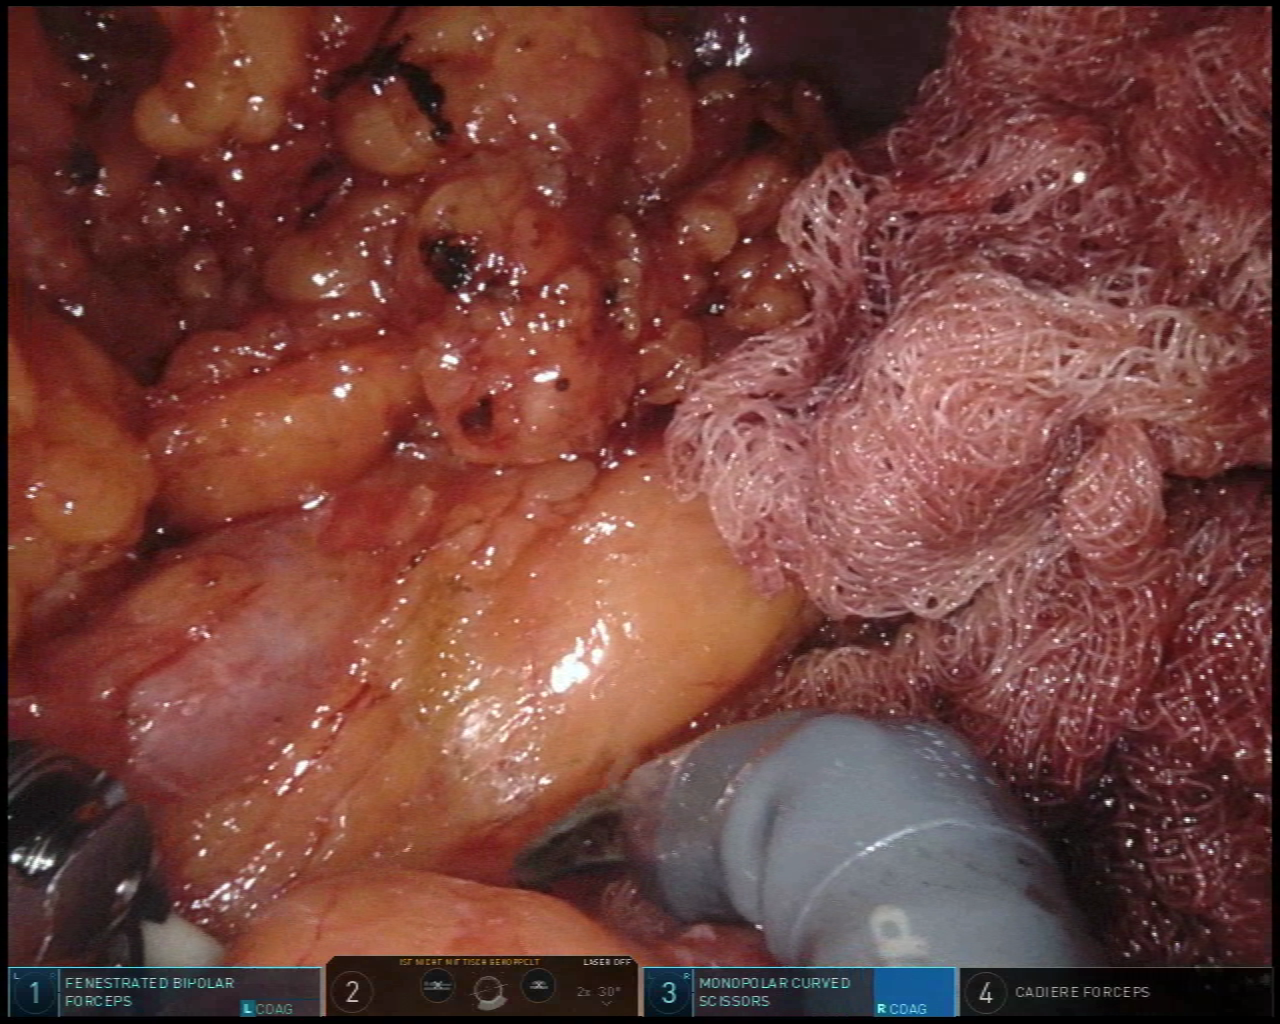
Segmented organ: stomach
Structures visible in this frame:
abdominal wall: no
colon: no
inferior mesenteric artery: no
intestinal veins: no
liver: no
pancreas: no
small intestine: no
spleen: yes
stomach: yes
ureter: no
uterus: no
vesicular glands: no